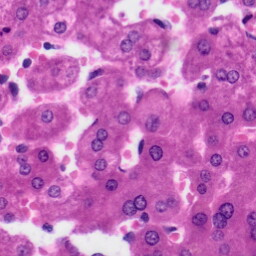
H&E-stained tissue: Liver